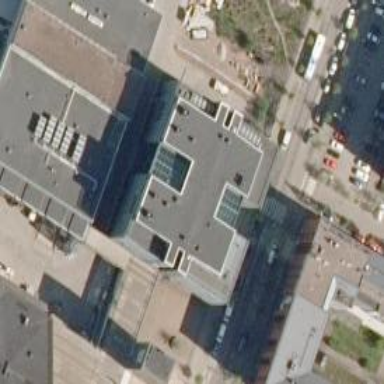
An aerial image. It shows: Commercial building.